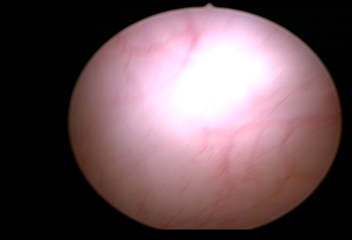
Modality: WLC
Class: Normal mucosa
Bladder cancer association: No